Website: macys
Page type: account-selection
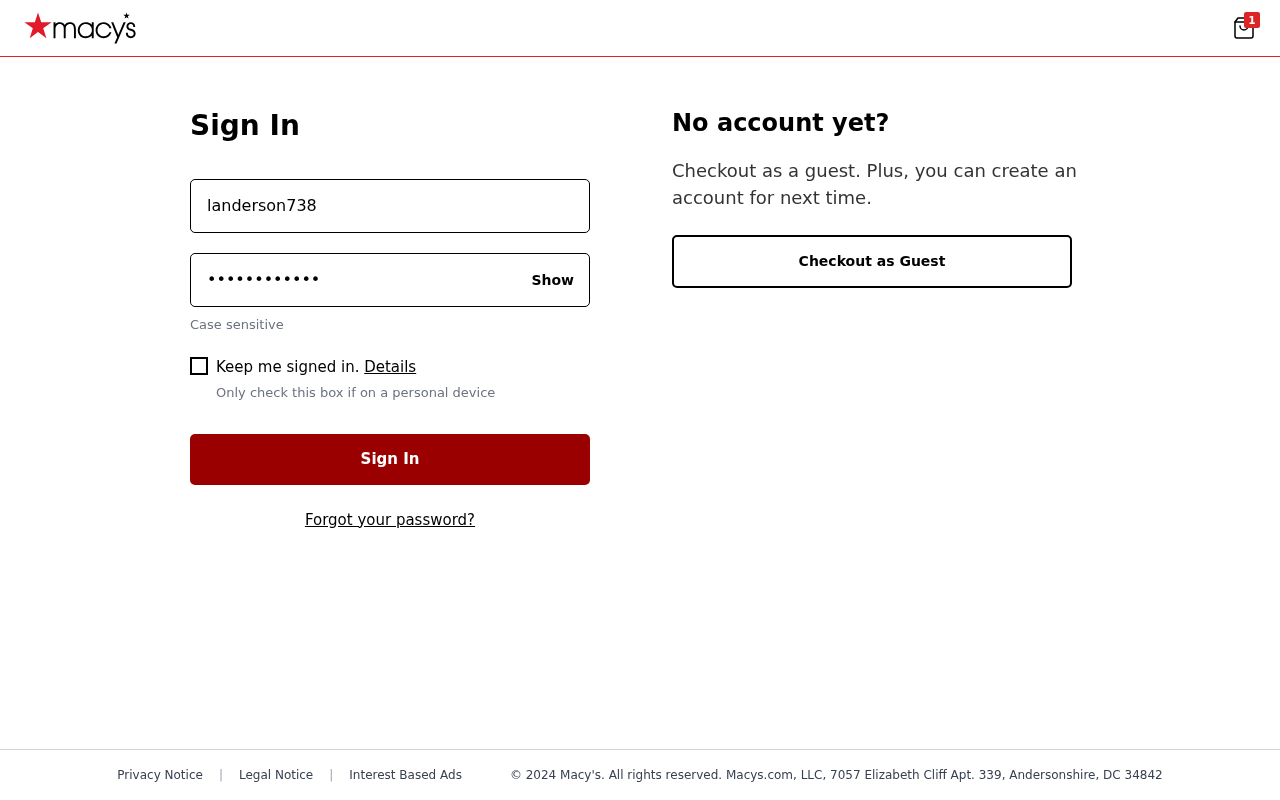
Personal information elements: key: PII_LOGIN_USERNAME
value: landerson738
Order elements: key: ORDER_NUM_ITEMS
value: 1